Question: I am an electronics guy so, treat me well, please.
I was reading <URL>' is the casting. I really have no idea what those brackets do after that.
What does this function's argument include?
Also, I couldn't understand what does '*(int*)((NewTCB->Stack) + (STACK_DEPTH-2)) = (int)Task;' do?

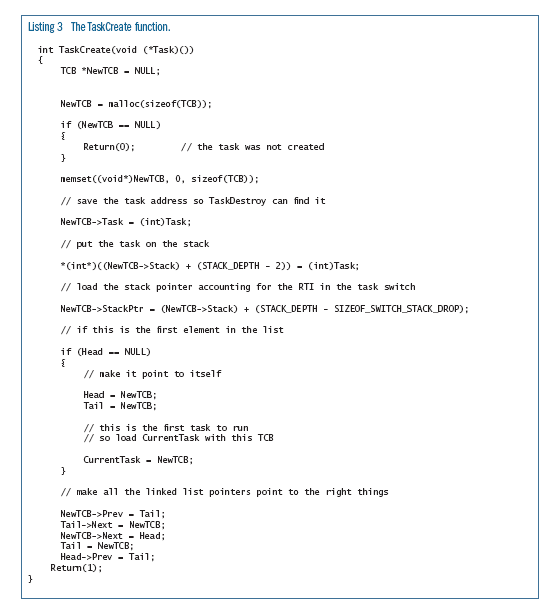
Answer: 'void (*Task)()' is actually a . Basically it is saying: "the parameter name is 'Task' and it is a function which returns 'void' and (since this is c not c++) takes any number of arguments.
So you could call it like this:
'''
void my_task() {
/* do something */
}
TaskCreate(my_task);
'''
Of course, it would also be safe to write 'void my_task(void) {' as well. When coding c, I personally prefer to explicitly say "there are no parameters"
Finally, '*(int*)((NewTCB->Stack) + (STACK_DEPTH-2)) = (int)Task;' is doing some casting magic.
Let's disect it:
'(int)Task' is first converting 'Task' to an 'int' (which is questionable, but probably ok for your particular architecture/OS. Personally, I would use a 'long' to be safe).
'((NewTCB->Stack) + (STACK_DEPTH-2))' is just doing some simple arithmetic on 'NewTCB->Stack' to get a pointer to a location in the 'TCB''s stack.
'*(int*)' says "convert this to an 'int *' and then deference (read or write) the location it points to.
We could write this more simply as follows:
'''
int f = (int)Task;
int s = ((NewTCB->Stack) + (STACK_DEPTH-2)); /* I don't know the type of 'NewTCB->Stack', so we'll pretend 'int' for now */
int *stack_ptr = (int*)s;
*stack_ptr = f;
'''
which is probably more clear.
: I'd like to point out how I use tend to use function pointers since the syntax can be a bit confusing sometimes. And I find this approach to be very helpful. Basically I like to create a 'typedef' for the function pointer and use that instead, I find it a lot easier to get right:
For example:
'''
/* typedef func_t to be a pointer to a function taking no arguments and returning void */
typedef void (*func_t)(void);
'''
Then later...
'''
void CreateTask(func_t task) {
/* same work as your example, just a little easier to read */
}
'''